Field crop: maize
Growth stage: 2
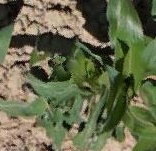
Species: maize